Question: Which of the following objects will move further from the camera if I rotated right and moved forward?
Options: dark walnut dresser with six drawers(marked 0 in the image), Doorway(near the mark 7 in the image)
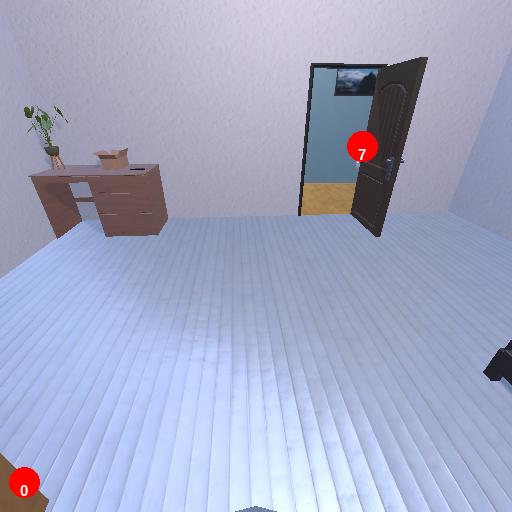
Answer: dark walnut dresser with six drawers(marked 0 in the image)